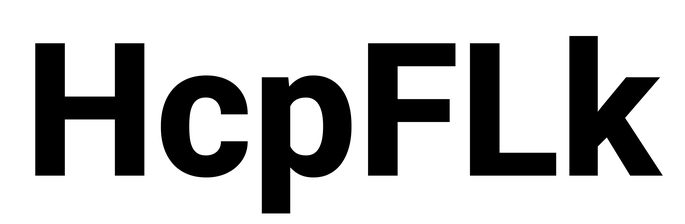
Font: Roboto_ExtraBold